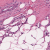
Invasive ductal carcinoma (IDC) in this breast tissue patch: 1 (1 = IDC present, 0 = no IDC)